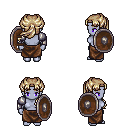
a pixel art fantasy rpg character, female body template, dark elf, purple skin, steel arm armor, robe skirt, white blonde princess hairstyle, shield, four views (front, back, left, right), 2x2 character sprite sheet, small pixel art, hard edges, no anti-aliasing